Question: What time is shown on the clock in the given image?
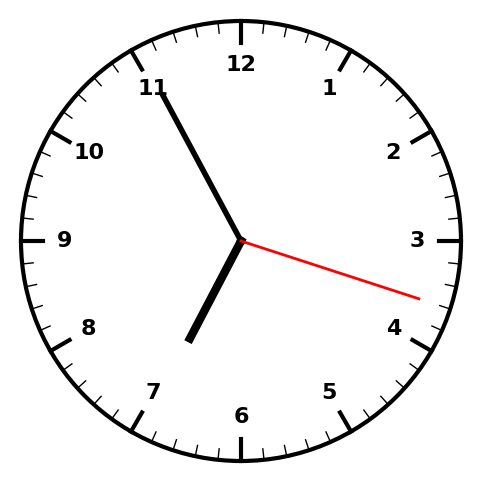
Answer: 06:55:18